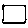
Label: square